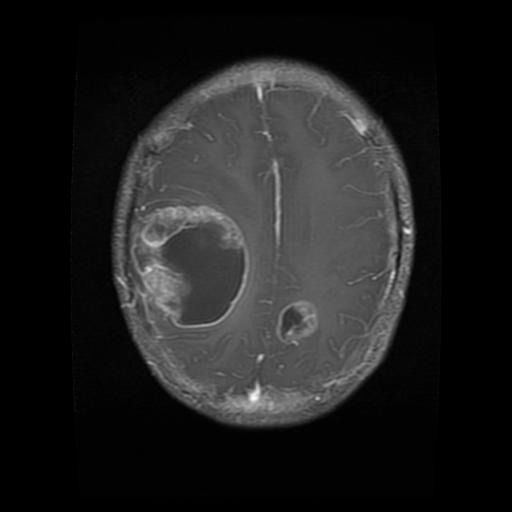
Label: glioma